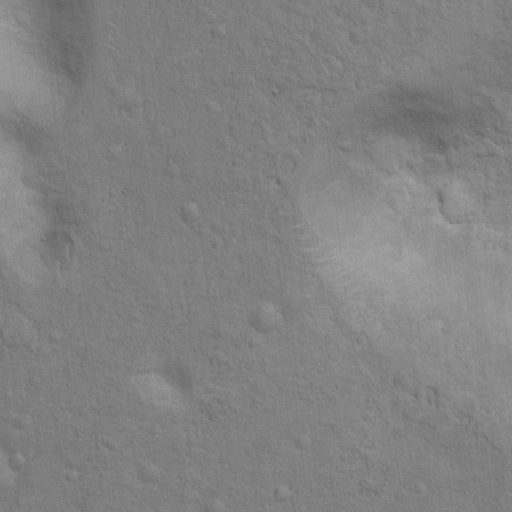
Objects detected: cone